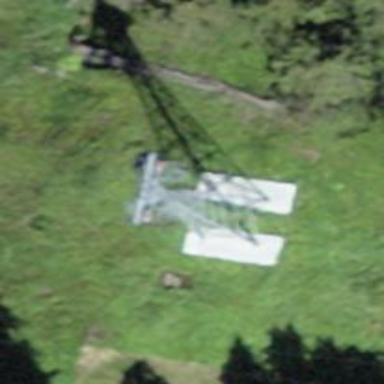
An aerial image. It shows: Pylon for aerialway.